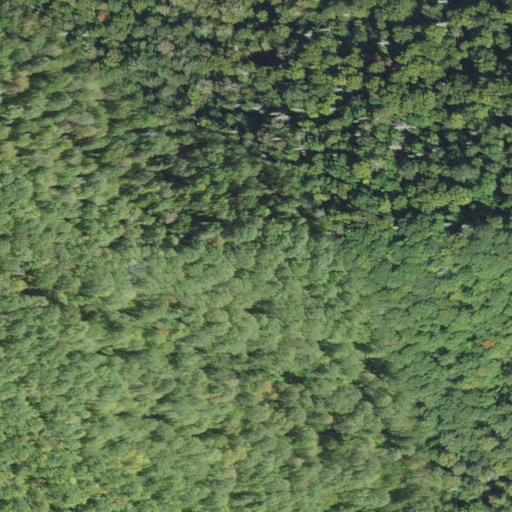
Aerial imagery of ridge(s) in North Carolina named Burnt Spruce Ridge containing deciduous forest and mixed forest